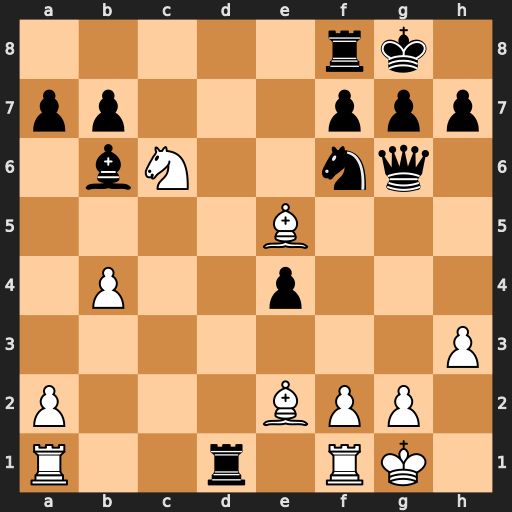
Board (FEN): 5rk1/pp3ppp/1bN2nq1/4B3/1P2p3/7P/P3BPP1/R2r1RK1
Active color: w
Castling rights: -
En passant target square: -
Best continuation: Ne7+ Kh8 Nxg6+